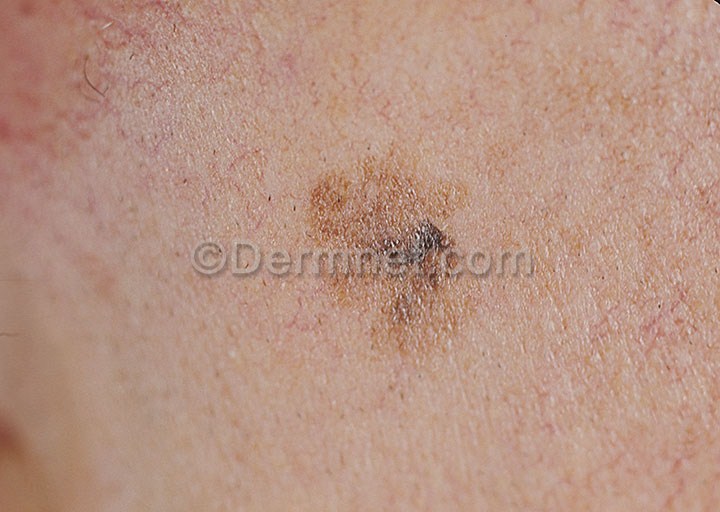
Disease: Melanoma Skin Cancer Nevi and Moles